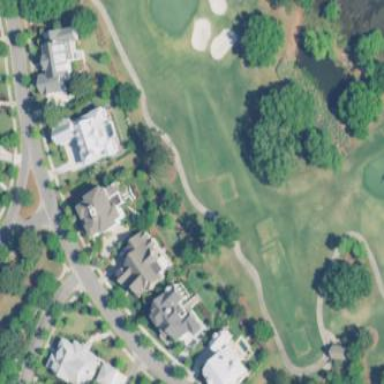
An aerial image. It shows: Area with grass used as rough in golf course.